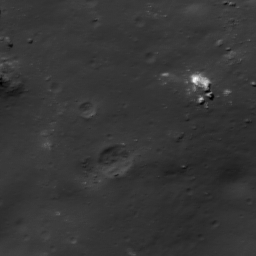
Host type: background_regolith
Lunar coordinates: latitude nan, longitude nan